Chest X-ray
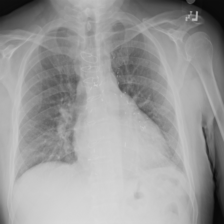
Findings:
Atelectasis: negative
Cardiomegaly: negative
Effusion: negative
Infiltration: negative
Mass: negative
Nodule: negative
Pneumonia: negative
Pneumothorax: negative
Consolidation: negative
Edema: negative
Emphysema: negative
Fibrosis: negative
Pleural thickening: negative
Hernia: negative